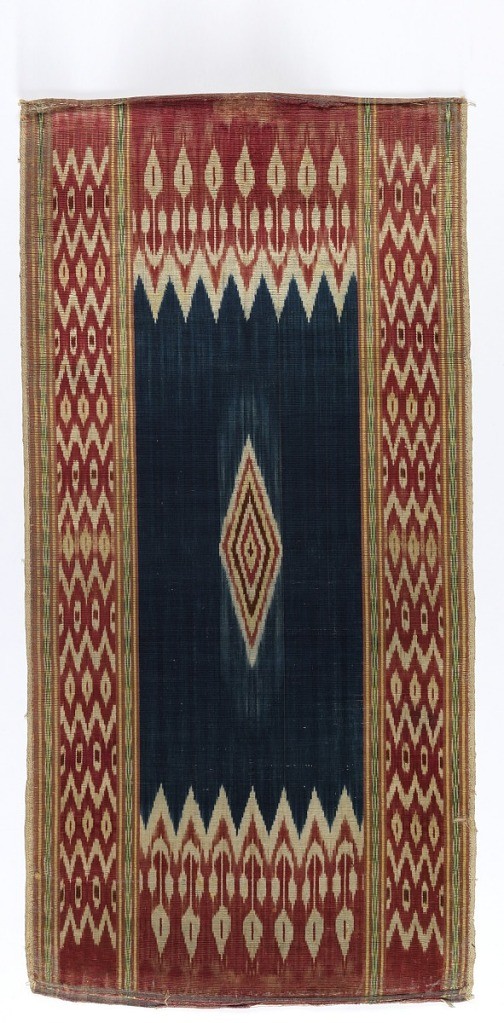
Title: Panel
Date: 19th century
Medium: silk Technique: warp-printed ikat, cut supplementary warp pile (velvet)
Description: a: Panel (one of two with 1931-4-20-b), probably for wall hanging. Ribbed cotton weft, and warp of silk, chiné technique - geometric design - borders and edges of red, white, brown, a little yellow and green - small diamond-shaped design in center (striped red, white, brown and yellow) on field of deep blue - Arabic stamp on back.